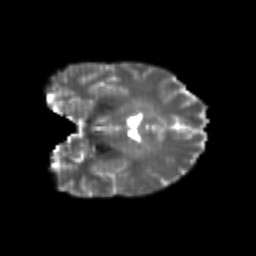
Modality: T2w
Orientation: coronal
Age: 24
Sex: female
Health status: healthy
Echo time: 0.074 s